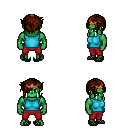
a pixel art fantasy rpg character, male body template, orc, green skin, teal sleeveless shirt, red pants, brown pixie cut hairstyle, bronze tiara, ghillies, four views (front, back, left, right), 2x2 character sprite sheet, small pixel art, hard edges, no anti-aliasing